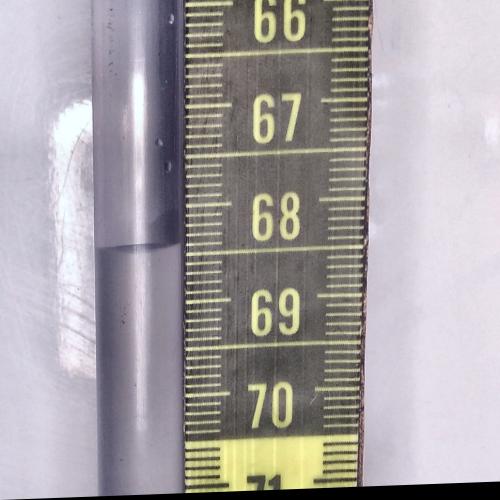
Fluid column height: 68.4 cm